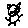
Label: cat